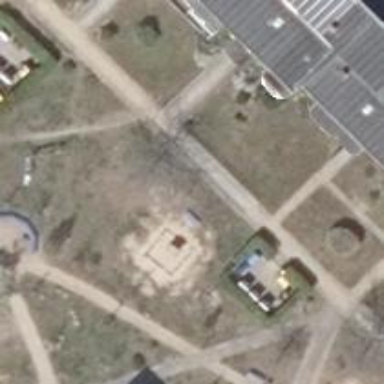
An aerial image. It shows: Sandpit at the playground.